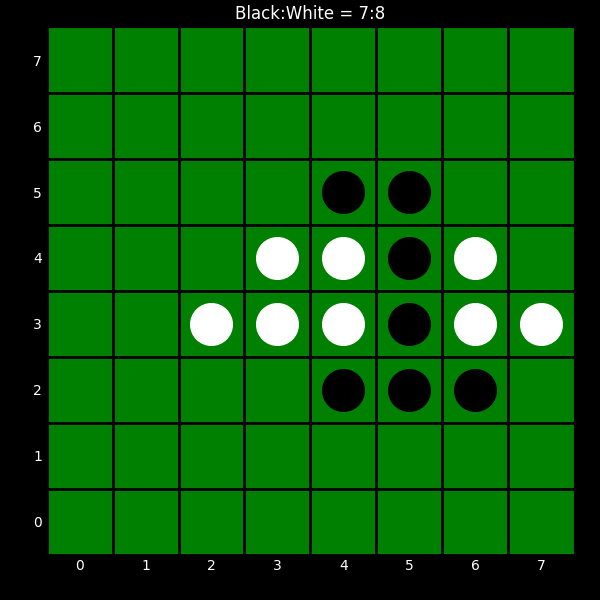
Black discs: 7
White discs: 8